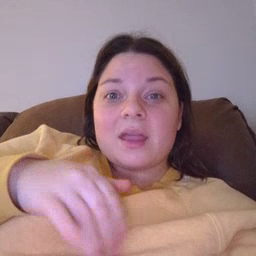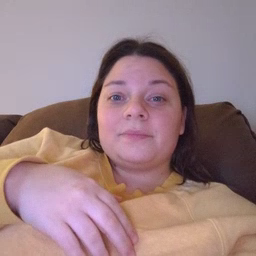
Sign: stay